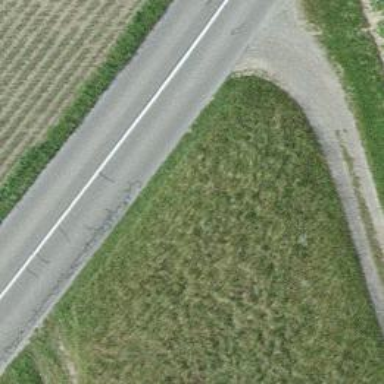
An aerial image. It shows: Primary road with asphalt surface.